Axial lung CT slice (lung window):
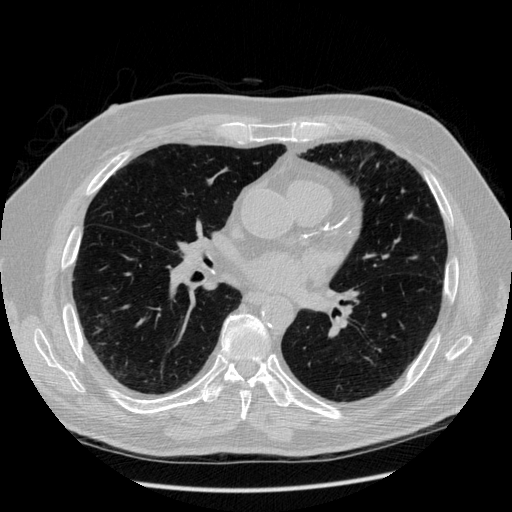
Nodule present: no